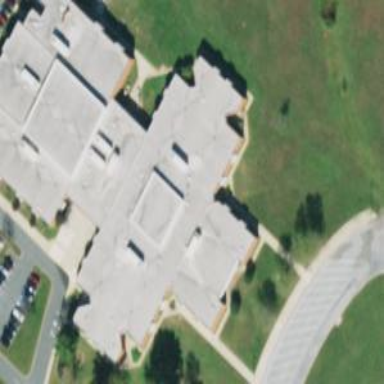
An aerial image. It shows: School building.